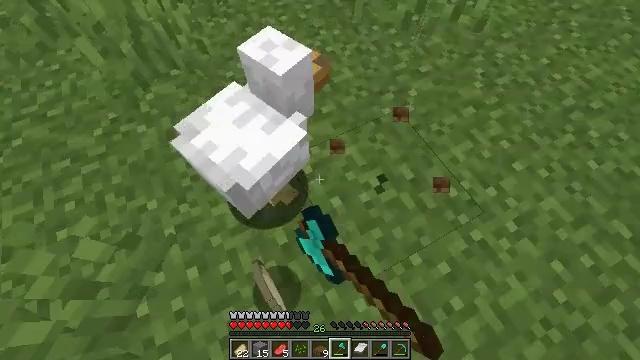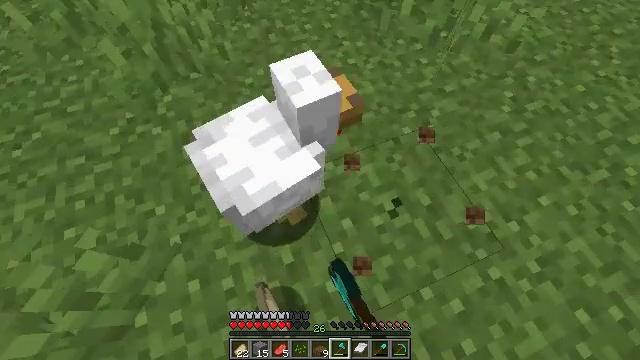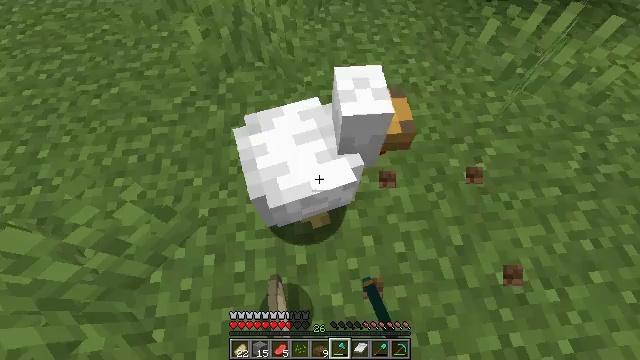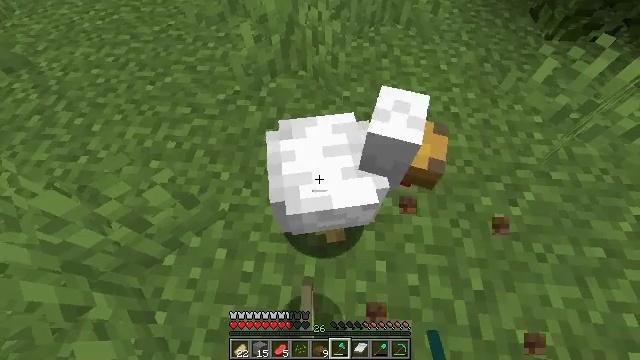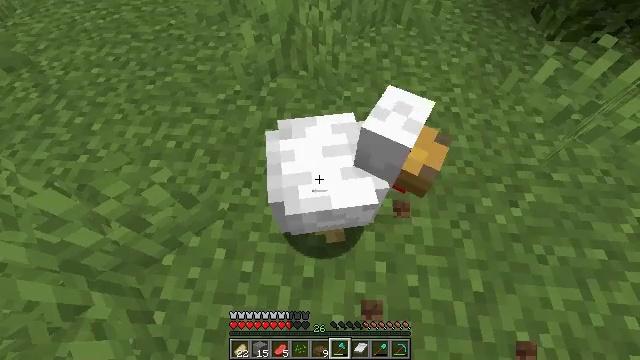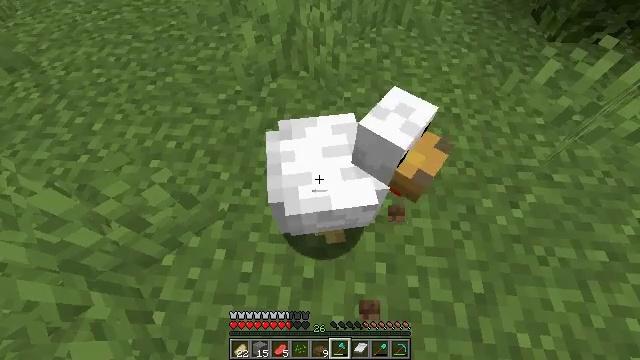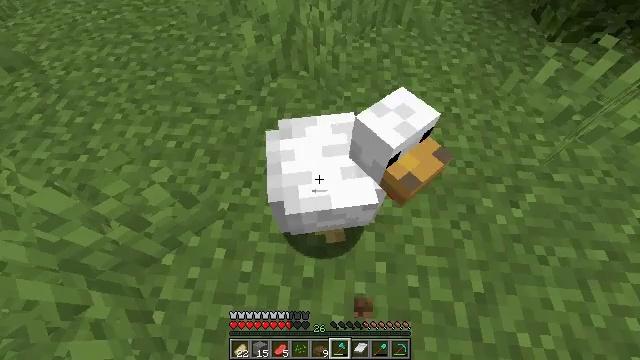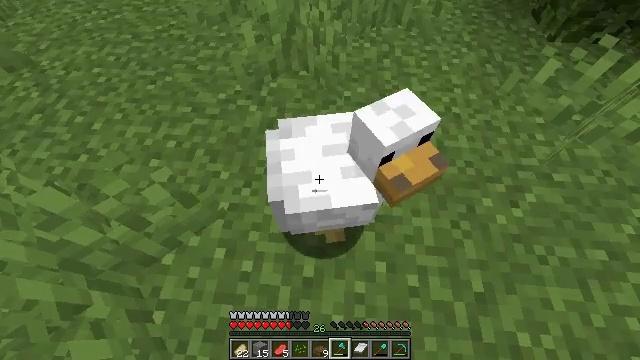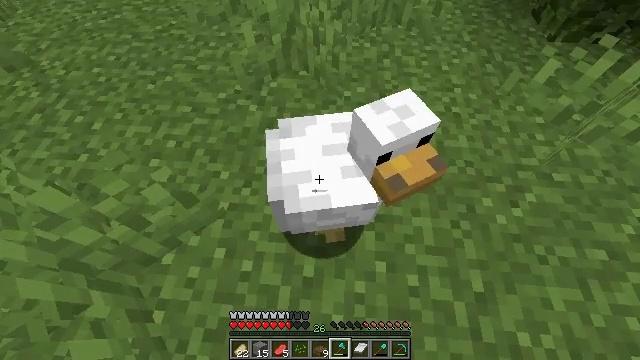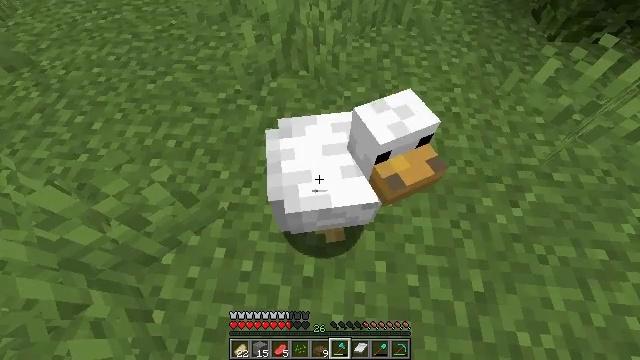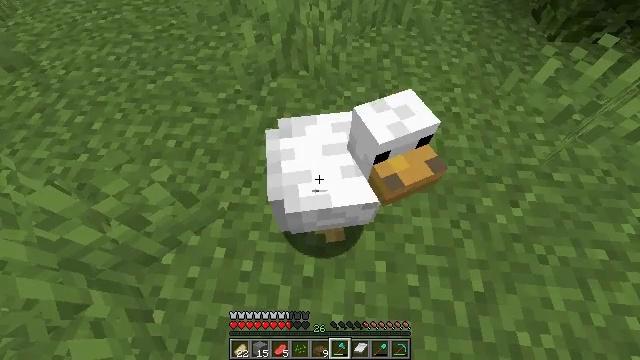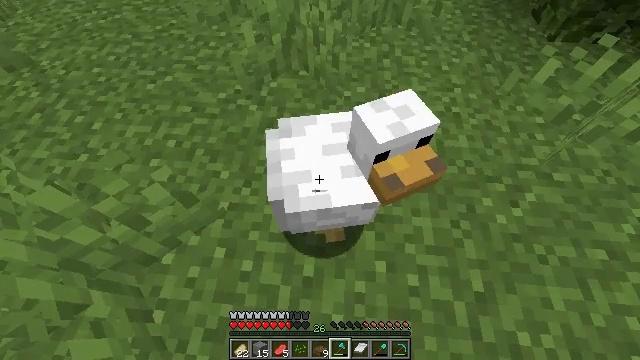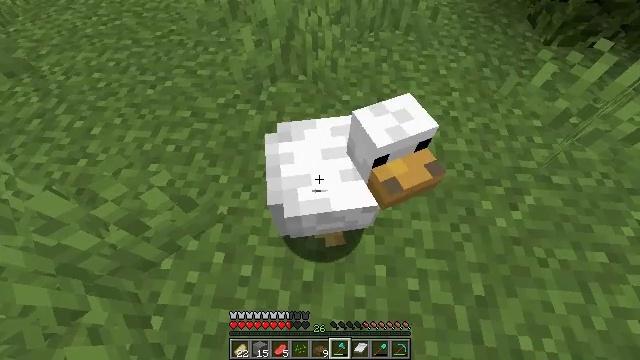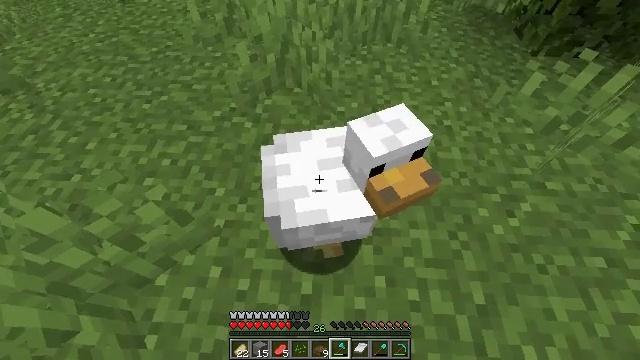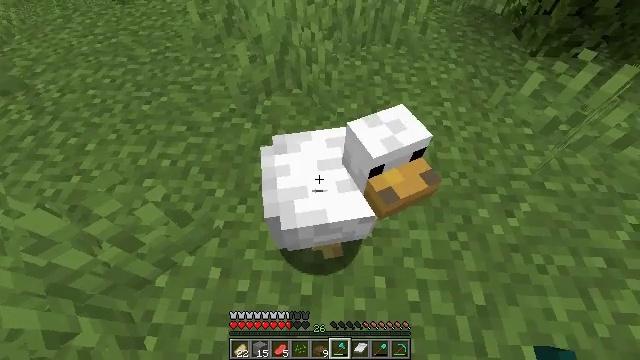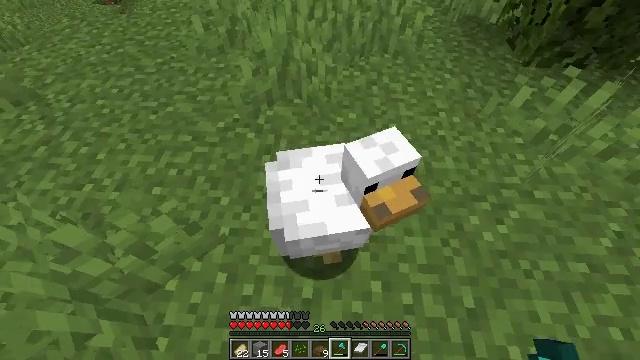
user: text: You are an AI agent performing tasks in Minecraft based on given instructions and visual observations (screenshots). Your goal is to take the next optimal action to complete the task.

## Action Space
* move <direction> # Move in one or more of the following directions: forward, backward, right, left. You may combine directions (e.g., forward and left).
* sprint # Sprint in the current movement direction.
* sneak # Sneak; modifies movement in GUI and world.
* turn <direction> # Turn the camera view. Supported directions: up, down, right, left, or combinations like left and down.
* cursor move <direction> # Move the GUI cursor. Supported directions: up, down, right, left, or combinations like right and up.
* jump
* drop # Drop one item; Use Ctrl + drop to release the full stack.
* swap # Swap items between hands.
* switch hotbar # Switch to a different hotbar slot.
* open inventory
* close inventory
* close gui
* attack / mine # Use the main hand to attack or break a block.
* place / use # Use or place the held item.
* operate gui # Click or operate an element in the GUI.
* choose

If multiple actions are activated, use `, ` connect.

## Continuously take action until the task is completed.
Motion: motion action
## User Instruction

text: Hunt a chicken.
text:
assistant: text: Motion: turn left, attack / mine
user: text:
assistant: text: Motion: turn left and up
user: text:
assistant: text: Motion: turn left and up
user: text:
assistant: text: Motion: no_op
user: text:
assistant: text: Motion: no_op
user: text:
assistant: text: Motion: no_op
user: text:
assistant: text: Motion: no_op
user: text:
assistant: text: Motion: no_op
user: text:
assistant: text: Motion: no_op
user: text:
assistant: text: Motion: no_op
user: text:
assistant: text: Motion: no_op
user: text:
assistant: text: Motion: no_op
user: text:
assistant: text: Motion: turn right and up
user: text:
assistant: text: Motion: no_op
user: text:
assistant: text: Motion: jump
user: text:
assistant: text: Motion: turn down, jump
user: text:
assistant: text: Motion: turn down, jump
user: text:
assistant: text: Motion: turn down, jump
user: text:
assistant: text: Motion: jump
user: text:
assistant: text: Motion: jump
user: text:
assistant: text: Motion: jump
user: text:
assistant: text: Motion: no_op
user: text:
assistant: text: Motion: no_op
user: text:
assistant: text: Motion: no_op
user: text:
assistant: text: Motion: no_op
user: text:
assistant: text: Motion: attack / mine
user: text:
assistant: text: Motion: attack / mine
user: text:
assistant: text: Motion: attack / mine
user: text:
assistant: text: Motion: attack / mine
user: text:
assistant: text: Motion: no_op